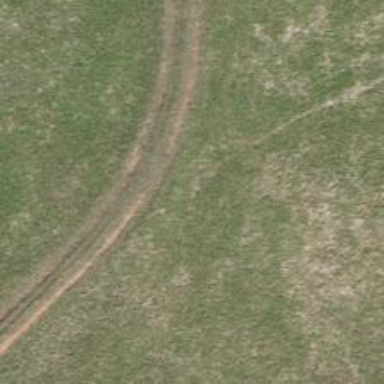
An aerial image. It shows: Track with grade2 tracktype.